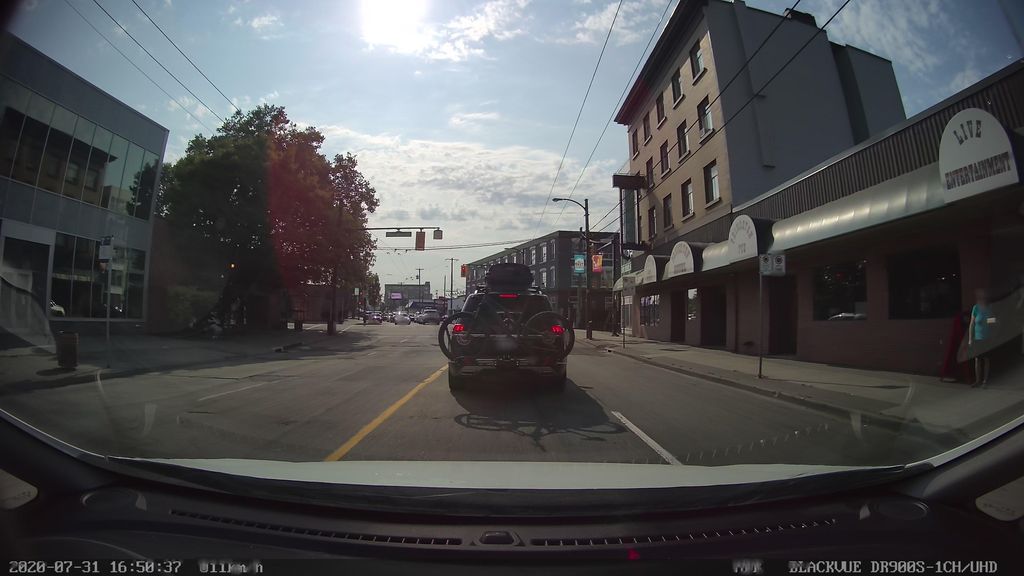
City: vancouver